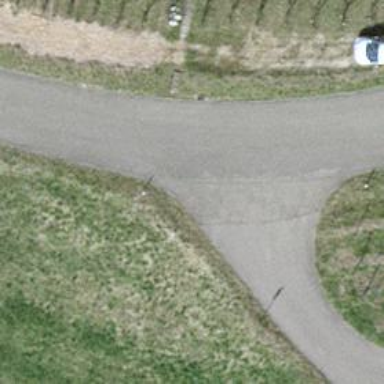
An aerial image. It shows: Set of steps on the road.